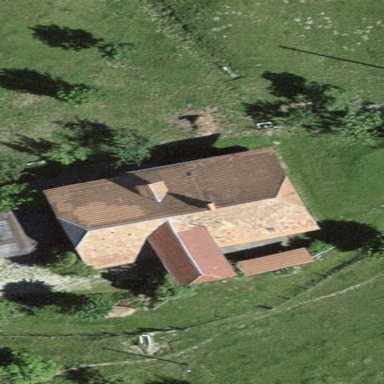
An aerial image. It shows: Farm building.